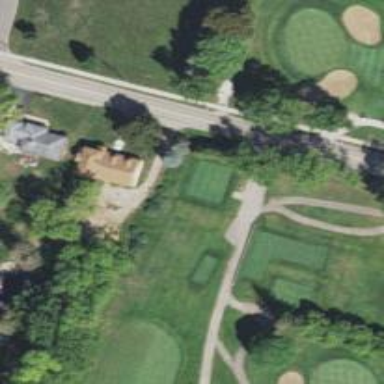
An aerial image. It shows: Service road used as golf cart path.